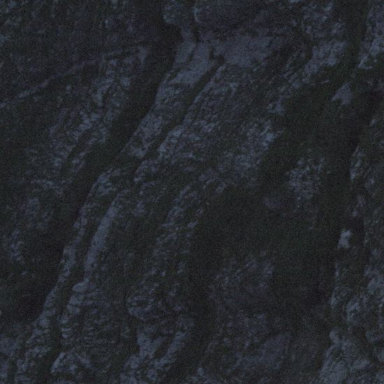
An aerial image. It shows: View of natural rock.